Question: I want to use AForge.net to recognize patterns like in the picture below.
I used filters to extract yellow-orange-red colors so I can now find the colored blobs but :
1. I want to find blobs that are surrounded with a big blue circle ( as shown in the picture )
2. I want to filter objects that have an oval shape
3. I don't want the exact code , just show me the basic outline and functions that I should use.

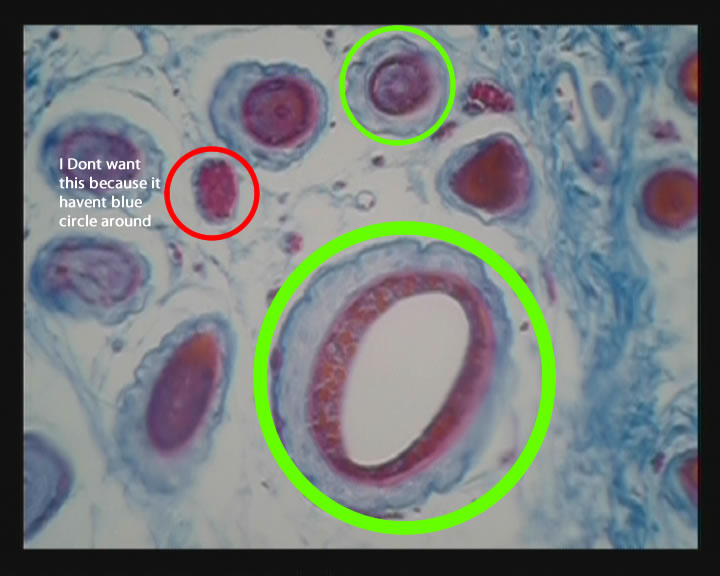
Answer: I used [IPLab] (http://code.google.com/p/iplab/) to quickly find some parameter to extract the red and blue features of your image. Here are the steps I found:
1. Use HSL filtering and keep only H values from 270 to 360.
2. Use HSL filtering and keep only H values from 180 to 270, with saturation over 0.100.
Step 1 will give you the red circles and step 2 will give you the blue circles. You can apply some morphology operators to clean up the results. Now you can compute the blobs from both output images and identify if the center of a red blob is inside a blue blob.
As for verifying if a blob is oval I think AForge doesn't have such statistics in its blob class. You might have to verify the moment of the blobs using another image processing library like EmguCV.